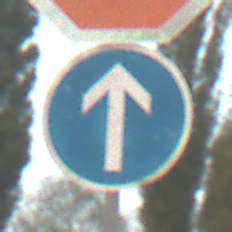
Verkehrszeichen: VorgeschriebeneFahrtrichtungGeradeaus
Zusatzzeichen oben: Stop
Umgebung: Outdoor, Suburban
Tageszeit: MorningAfternoon
Wetter: Overcast
Licht: Natural
Jahreszeit: NotSpecified
Kontrast: LowContrast